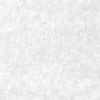
Label: no_change